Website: home-depot
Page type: delivery-shipping
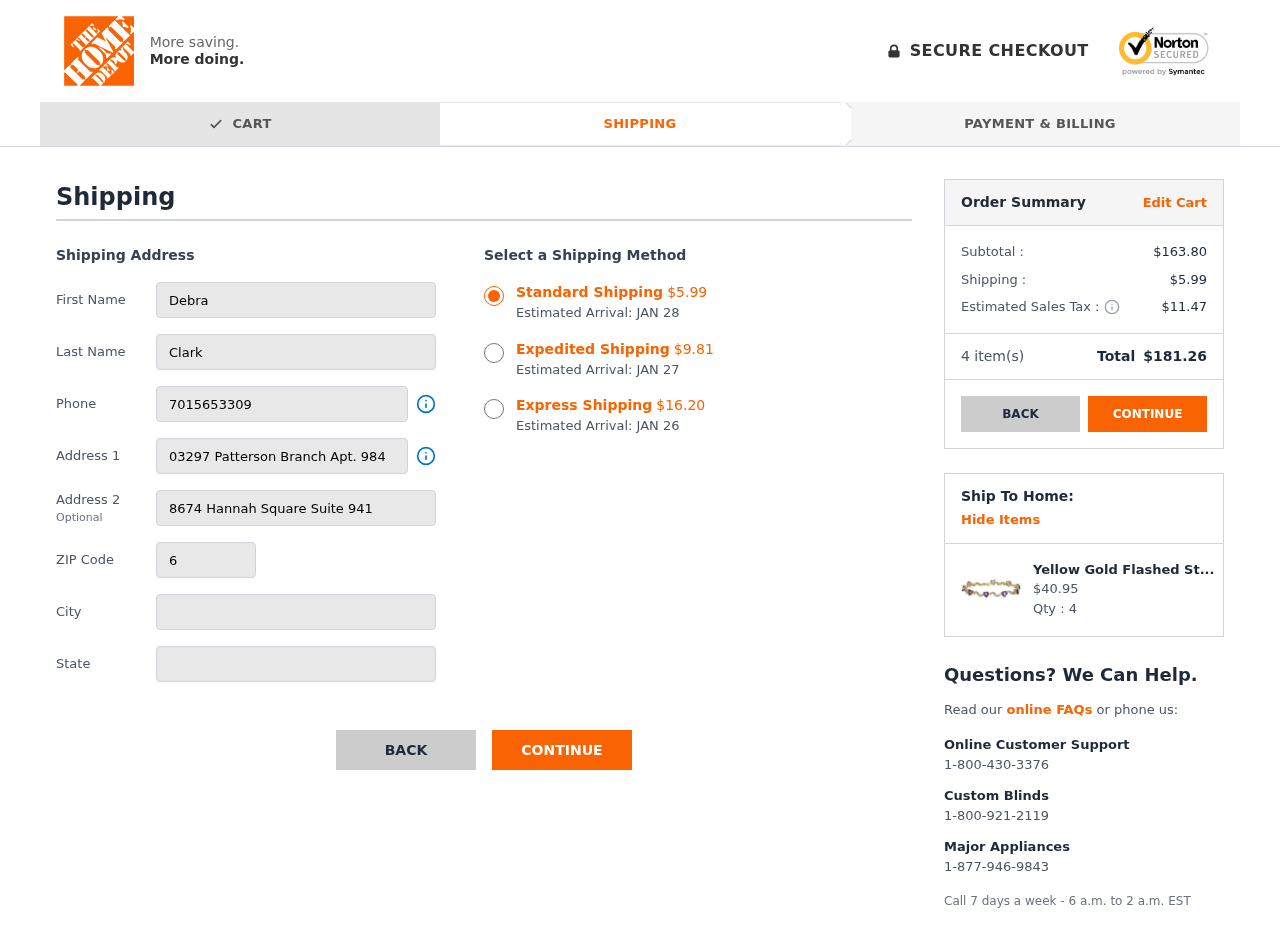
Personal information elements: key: PII_CITY
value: West Valerieton
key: PII_FIRSTNAME
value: Debra
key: PII_LASTNAME
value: Clark
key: PII_PHONE
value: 7015653309
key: PII_POSTCODE
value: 63445
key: PII_STATE
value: South Dakota
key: PII_STREET
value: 03297 Patterson Branch Apt. 984
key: PII_STREET2
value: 8674 Hannah Square Suite 941
Product elements: key: PRODUCT1_NAME
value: Yellow Gold Flashed Sterling Silver Amethyst and Diamond Accent Heart Wave Bracelet, 7.25"
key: PRODUCT1_PRICE
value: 40.95
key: PRODUCT1_QUANTITY
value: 4
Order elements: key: ORDER_SHIPPING_COST_STANDARD
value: $5.99
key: ORDER_DELIVERY_DATE
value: JAN 28
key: ORDER_SHIPPING_COST_EXPEDITED
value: $9.81
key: ORDER_DELIVERY_DATE_EXPEDITED
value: JAN 27
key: ORDER_SHIPPING_COST_EXPRESS
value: $16.20
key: ORDER_DELIVERY_DATE_EXPRESS
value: JAN 26
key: ORDER_SUBTOTAL
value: $163.80
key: ORDER_SHIPPING_COST
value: $5.99
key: ORDER_TAX
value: $11.47
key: ORDER_NUM_ITEMS
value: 4
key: ORDER_TOTAL
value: $181.26